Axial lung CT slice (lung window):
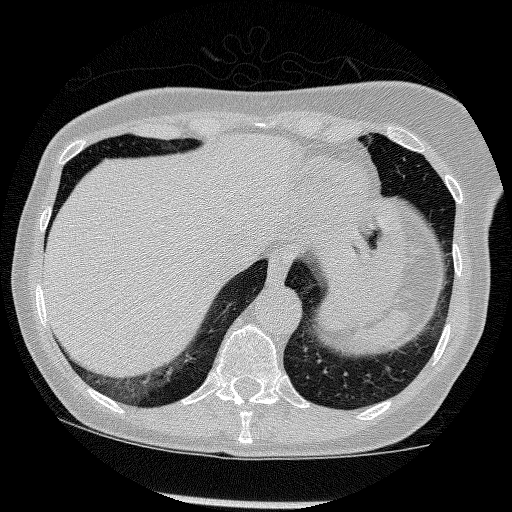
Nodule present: no